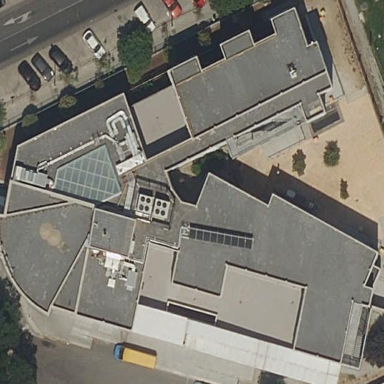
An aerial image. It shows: Public building.